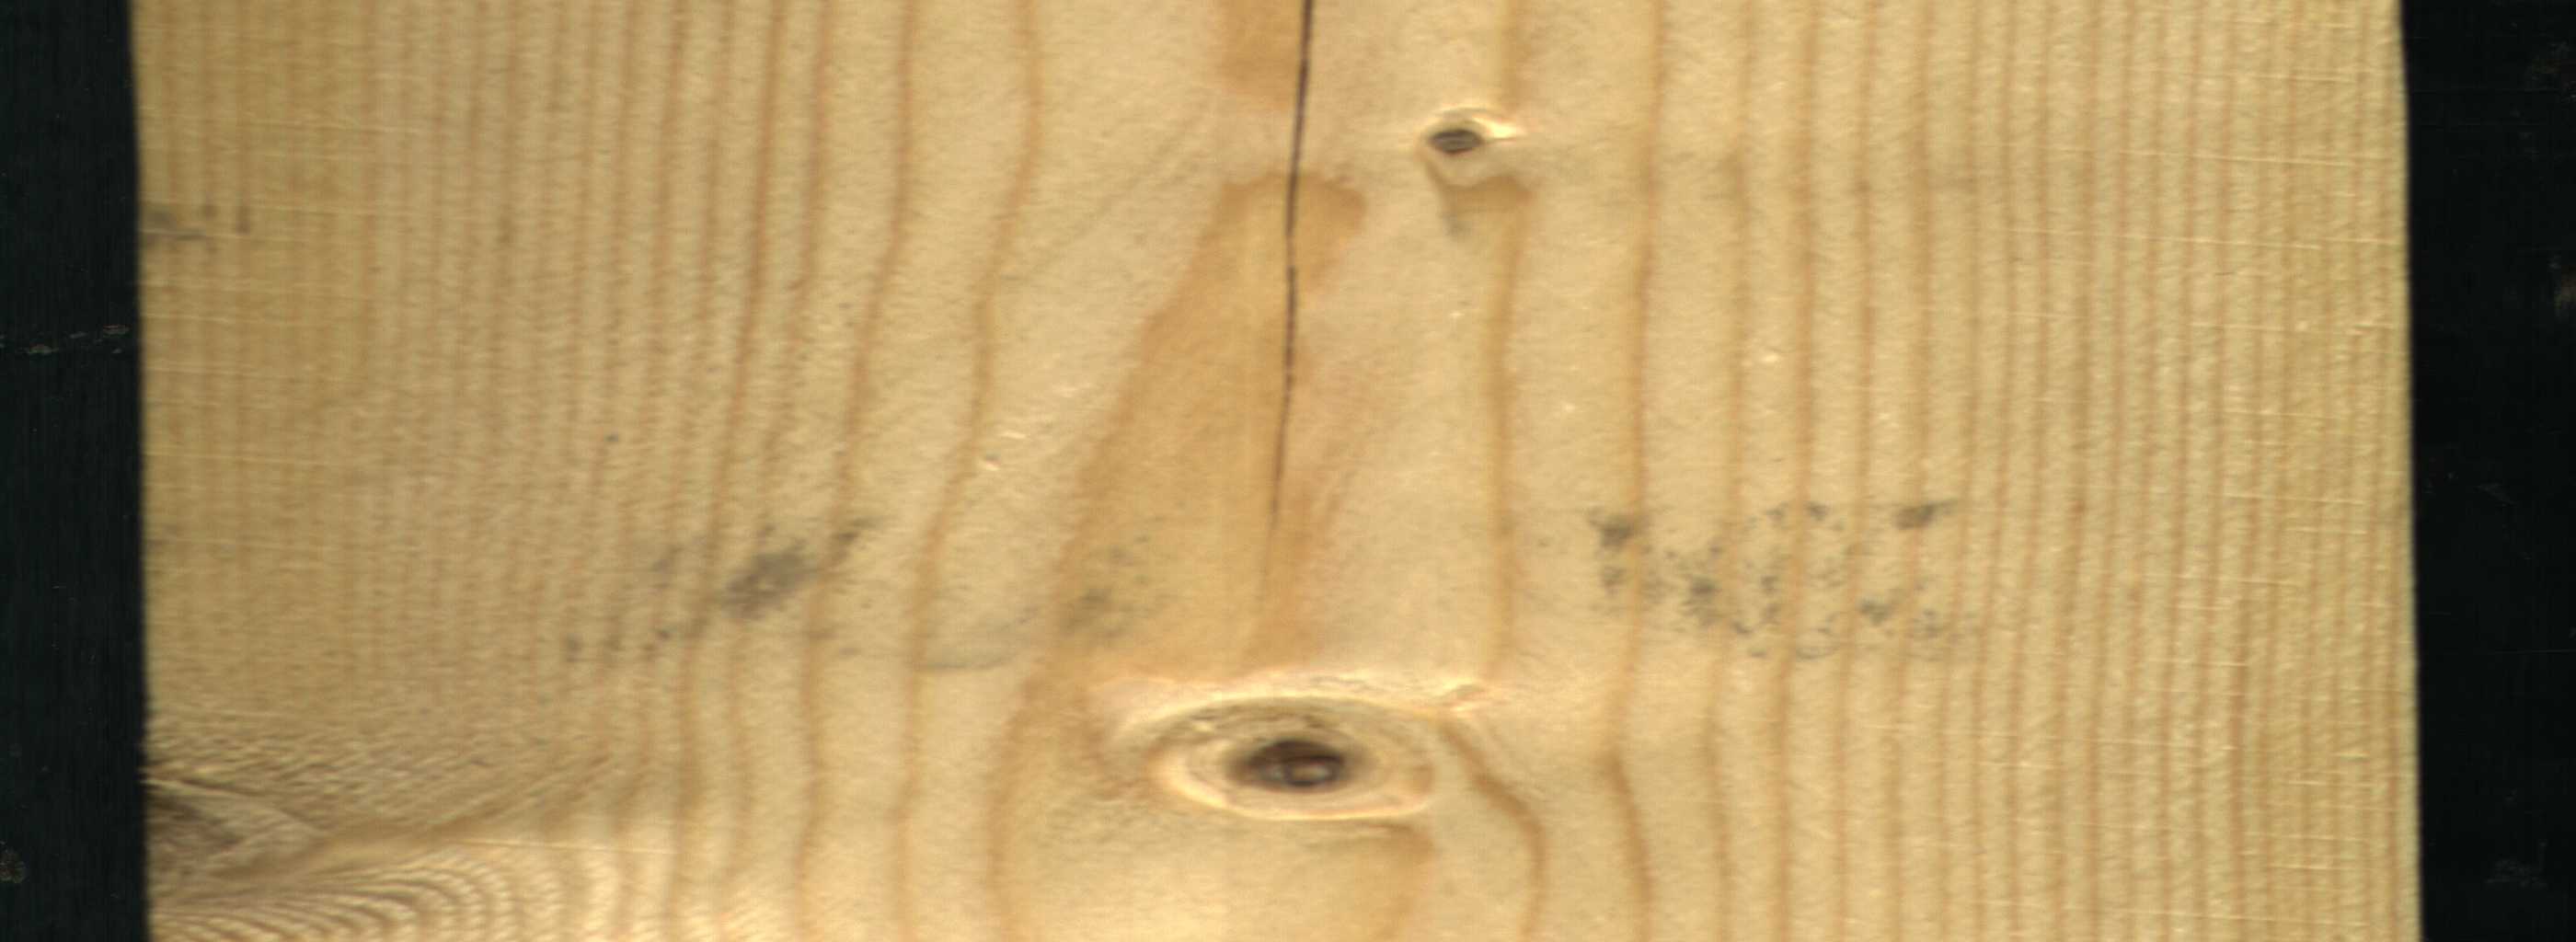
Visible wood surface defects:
Crack
Dead_Knot
Live_Knot
Live_Knot